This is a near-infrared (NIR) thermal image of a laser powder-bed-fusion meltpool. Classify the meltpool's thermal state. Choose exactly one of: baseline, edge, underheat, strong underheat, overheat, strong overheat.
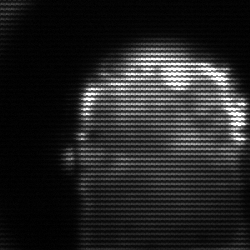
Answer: baseline